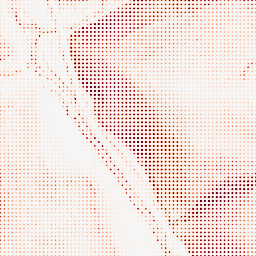
Category: morphological
Decomposition family: morphological_gradient
Decomposition parameters: size: 3
shape: square
Upsampling method: sinc_blackman
Upsampling parameters: scale: 8
kernel_size: 4
Upsampling scale: 8